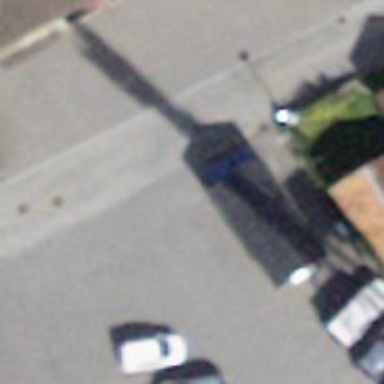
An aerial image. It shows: Recycling container in the area designated for recycling.